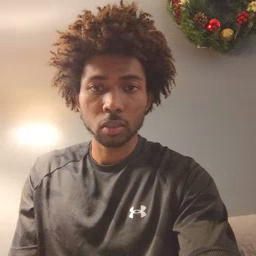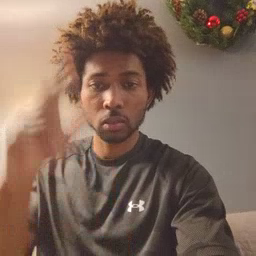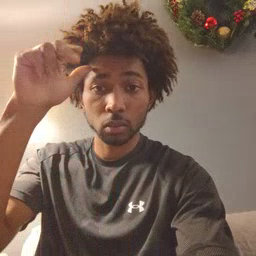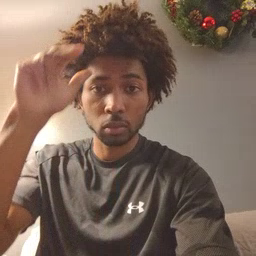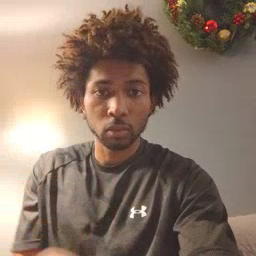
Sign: horse